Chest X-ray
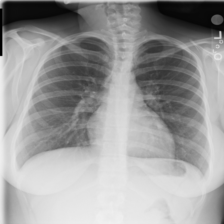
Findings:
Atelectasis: negative
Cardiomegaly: negative
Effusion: negative
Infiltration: negative
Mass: negative
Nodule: negative
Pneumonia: negative
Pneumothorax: negative
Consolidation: negative
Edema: negative
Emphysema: negative
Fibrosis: negative
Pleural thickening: negative
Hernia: negative